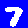
Digit: 7